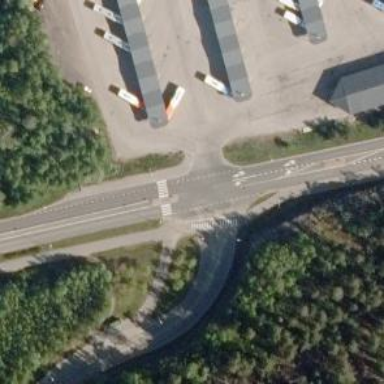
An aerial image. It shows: Island crossing on the road.